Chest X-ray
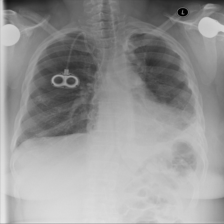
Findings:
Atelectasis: negative
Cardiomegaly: negative
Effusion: negative
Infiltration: negative
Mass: negative
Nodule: negative
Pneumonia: negative
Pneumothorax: negative
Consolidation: negative
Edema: negative
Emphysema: negative
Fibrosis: negative
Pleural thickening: positive
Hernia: negative